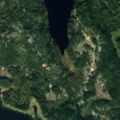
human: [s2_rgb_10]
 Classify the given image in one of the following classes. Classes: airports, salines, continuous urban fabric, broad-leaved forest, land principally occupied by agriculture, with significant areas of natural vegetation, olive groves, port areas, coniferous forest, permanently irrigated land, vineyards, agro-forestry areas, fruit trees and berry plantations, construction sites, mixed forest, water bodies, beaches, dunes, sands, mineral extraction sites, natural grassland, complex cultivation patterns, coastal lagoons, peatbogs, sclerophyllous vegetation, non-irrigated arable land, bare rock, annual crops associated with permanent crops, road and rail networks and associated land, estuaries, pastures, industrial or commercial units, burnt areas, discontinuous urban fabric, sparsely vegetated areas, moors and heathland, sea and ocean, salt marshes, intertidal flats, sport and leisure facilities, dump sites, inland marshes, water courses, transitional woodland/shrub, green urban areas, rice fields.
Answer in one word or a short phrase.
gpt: coniferous forest, mixed forest, sea and ocean